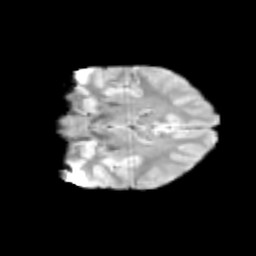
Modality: T2w
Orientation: coronal
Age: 12
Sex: male
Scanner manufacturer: siemens
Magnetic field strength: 3 T
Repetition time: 3.8 s
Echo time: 0.07 s